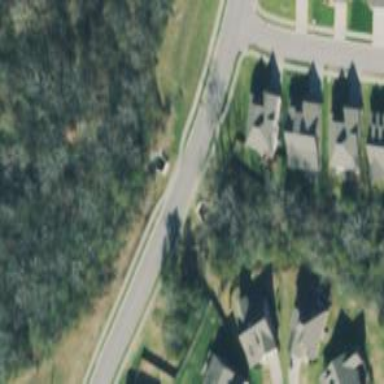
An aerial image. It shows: Residential road with asphalt surface and detached sidewalk. The road includes bridge.